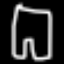
Label: pants